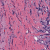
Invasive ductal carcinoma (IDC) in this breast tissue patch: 1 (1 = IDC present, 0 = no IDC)